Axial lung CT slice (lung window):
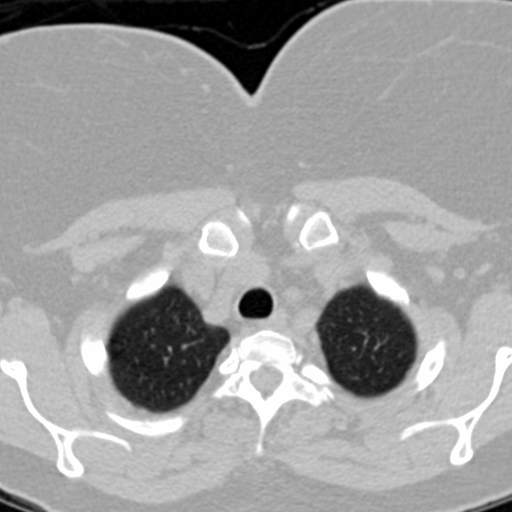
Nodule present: no